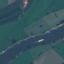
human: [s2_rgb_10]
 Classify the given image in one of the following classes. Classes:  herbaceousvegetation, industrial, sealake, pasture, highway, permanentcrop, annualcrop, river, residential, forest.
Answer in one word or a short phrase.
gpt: River